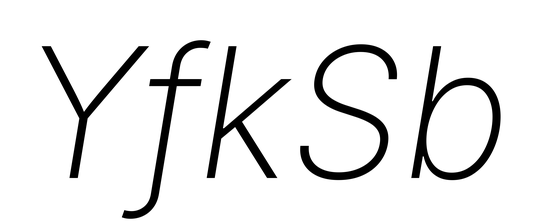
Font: Inter-Italic_ExtraLight_Italic